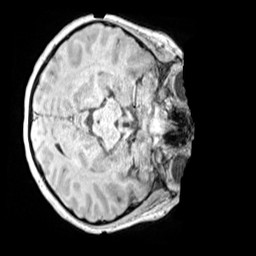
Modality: MP2RAGE
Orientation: axial
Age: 9
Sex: female
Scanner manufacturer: siemens
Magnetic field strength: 3 T
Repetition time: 4 s
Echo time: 0.00299 s